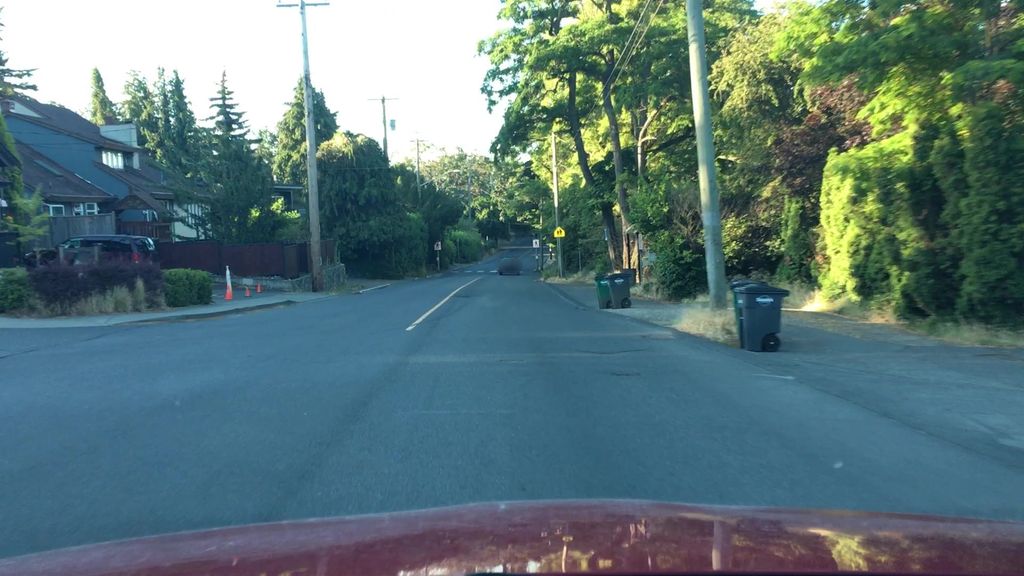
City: victoria